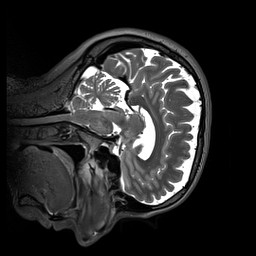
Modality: T2w
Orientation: sagittal
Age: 49
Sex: male
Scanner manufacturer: siemens
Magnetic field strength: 3 T
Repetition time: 3.2 s
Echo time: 0.412 s